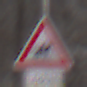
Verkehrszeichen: ReiterLinks
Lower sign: LaengeEinerStrecke4
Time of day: MorningAfternoon
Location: Outdoor (Nature)
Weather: PartlyCloudy
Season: Winter
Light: Natural